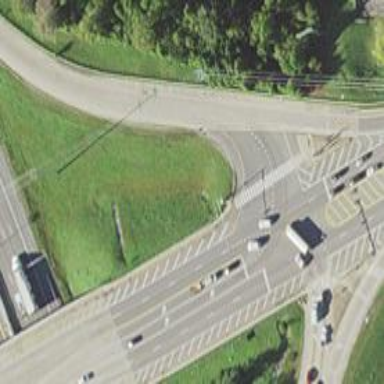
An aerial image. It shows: Primary highway.